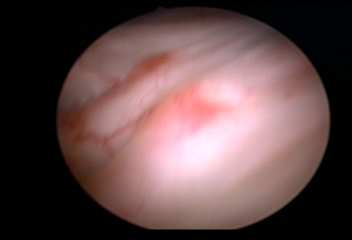
Modality: WLC
Class: Normal mucosa
Bladder cancer association: No